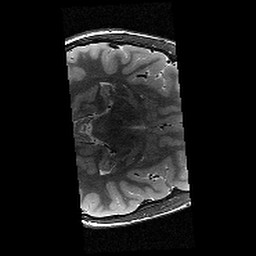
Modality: T2w
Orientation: axial
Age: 9
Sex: female
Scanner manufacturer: siemens
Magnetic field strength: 3 T
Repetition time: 9.23 s
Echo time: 0.067 s